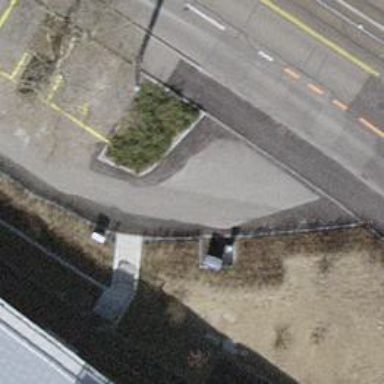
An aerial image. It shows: Asphalt service road.